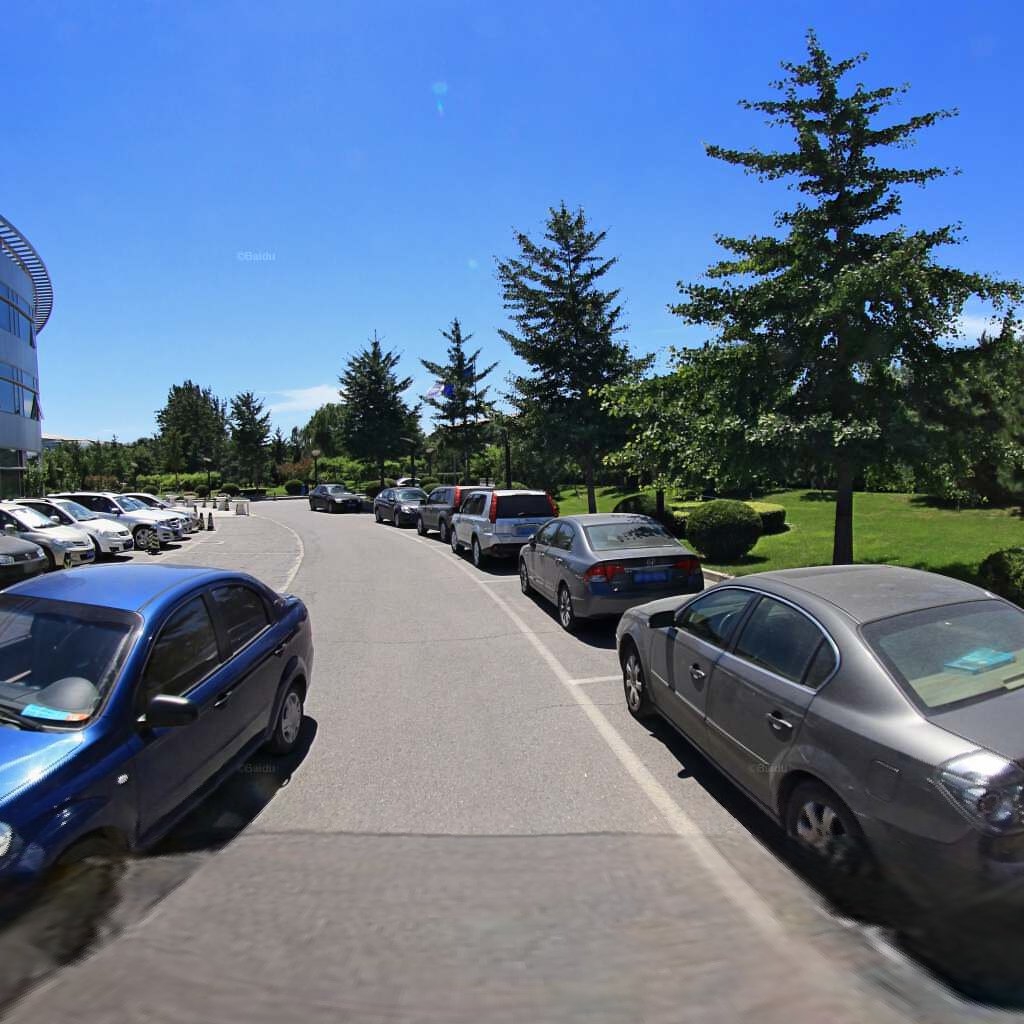
Region: Haidian
Road damage annotations: transverse crack, transverse crack